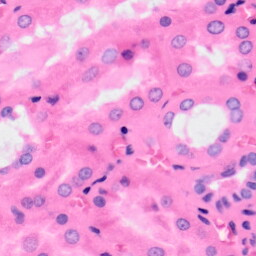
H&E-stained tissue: Kidney